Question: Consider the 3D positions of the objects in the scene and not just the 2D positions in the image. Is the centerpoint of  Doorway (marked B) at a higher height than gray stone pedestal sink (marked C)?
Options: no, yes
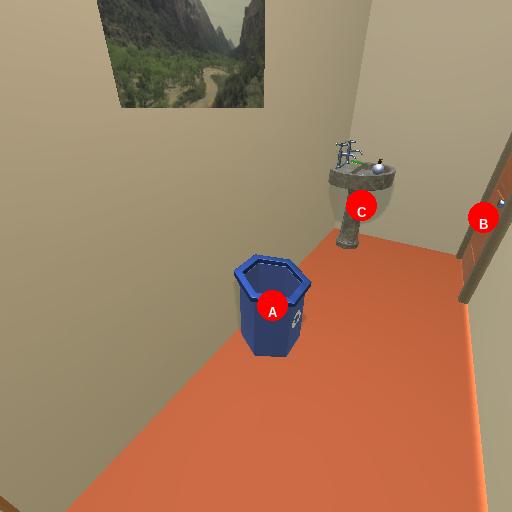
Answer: no